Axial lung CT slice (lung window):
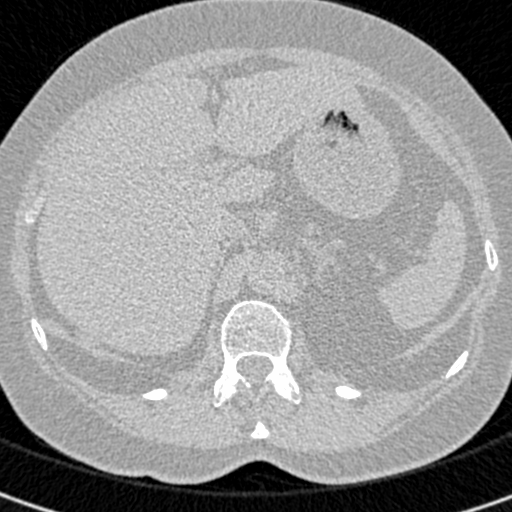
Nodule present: no